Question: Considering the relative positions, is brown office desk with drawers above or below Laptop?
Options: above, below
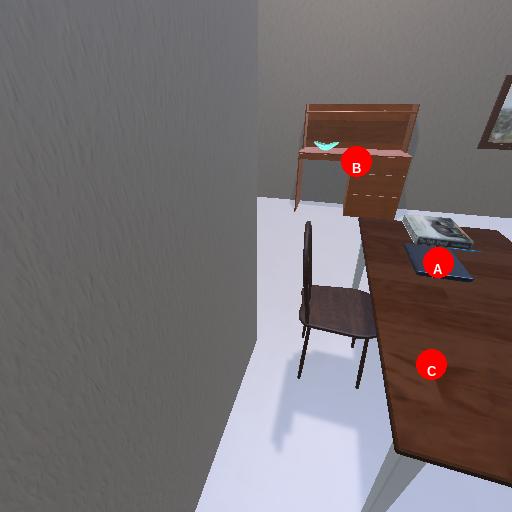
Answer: above